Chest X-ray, PA view. Patient: 27 years old, sex M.
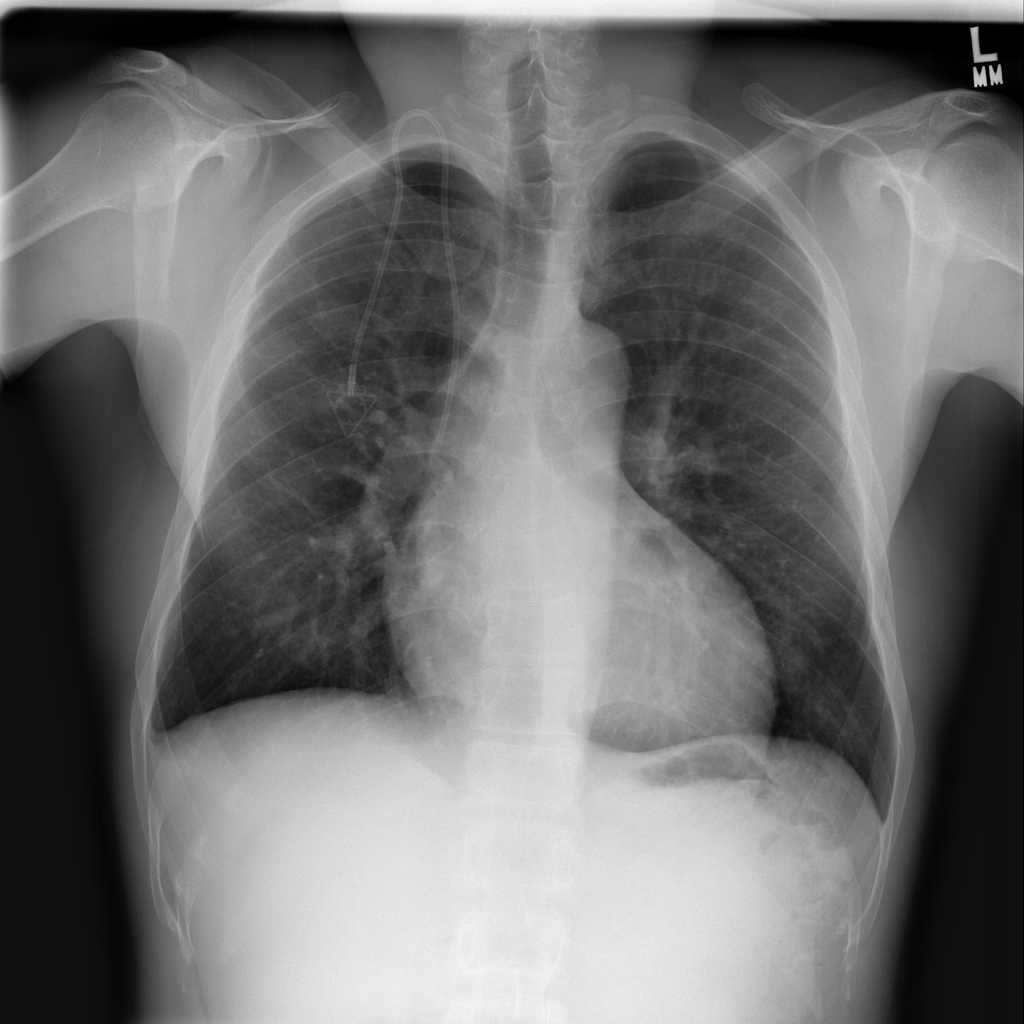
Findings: Cardiomegaly